Question: iam having a jsp page Index.jsp which accept a only unicode string as its parameter and submit the form to Result.jsp. I need to maintain the cookie for the string entered by the user each time user enter the new string cookie value would be changed i have wriiten following code
In Index.jsp i have crated the Cookie
'''
<%
Cookie ck= new Cookie("DNString",";");
response.addCookie(ck);
%>
'''
and in the servlet i am trying to manage and set the cookie value each tim euser submits the form
'''
private void fnSetCookieValues(HttpServletRequest request,HttpServletResponse response)
{
Cookie[] cookies=request.getCookies();
for (int i = 0; i < cookies.length; i++) {
System.out.println(""+cookies.length+"Name"+cookies[i].getName());
if(cookies[i].getName().equals("DNString"))
{
System.out.println("Inside if:: "+cookies[i].getValue()+""+cookies.length);
cookies[i].setValue(request.getParameter("txtIIDN"));
}
}
}
'''
but the problem is that while getCookie() it doesnt give the DNString as the cookie but only shows as System.out.println(""+cookies.length+"Name"+cookies[i].getName()); statement output
but while looking througn browser like

it shows DNString as a cookie stored
can anyone figure out the problem and possible solution for it.
Thanks
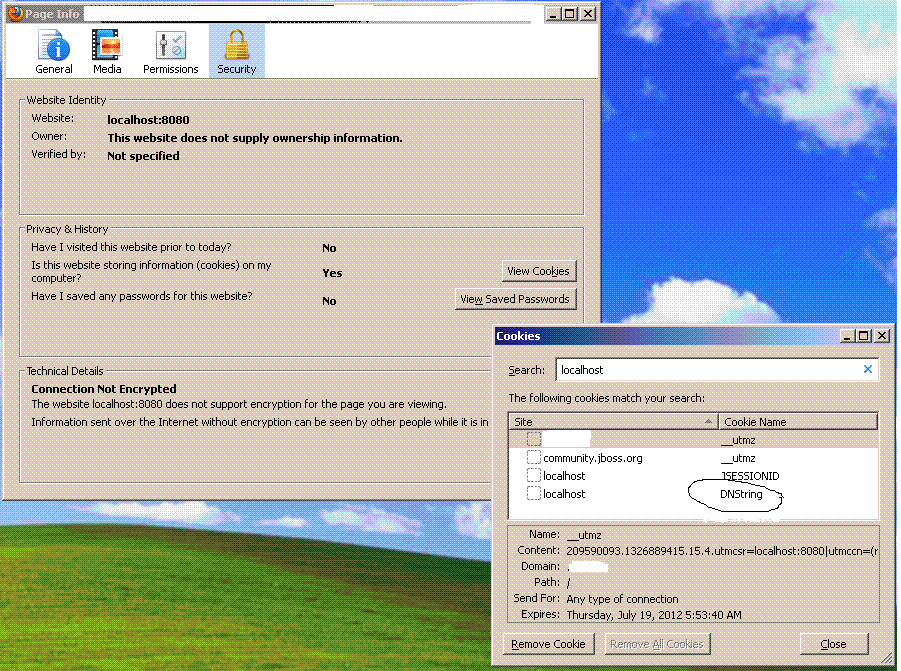
Answer: The problem might be because of ';' being the delimiter of cookie parameters.
The value '";"' added for the first time goes to the client with response header like this:
'''
HTTP/1.1 200 OK
Server: tomcat
Set-Cookie: DNSString=;;JSESSIONID=some-id-value
...
...
'''
The client sends back the cookie in the next request like this:
'''
GET /someurl Http/1.1
Host: server.com
Cookie: DNSString=;;JSESSIONID=some-id-value
'''